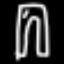
Label: pants